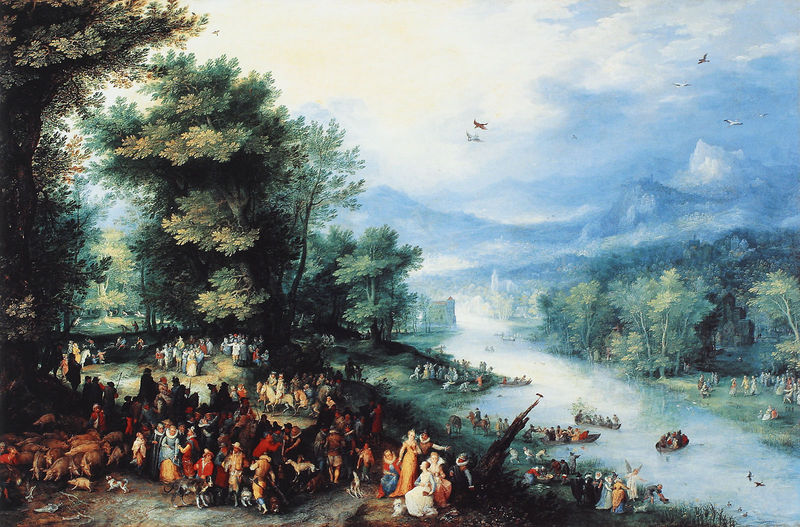
Titel: Landschaft mit dem jungen Tobias
Künstler: Jan Brueghel d. Ä.
Institution: Vaduz, Fürstliche Sammlung Liechtenstein
Schlagwörter: baum, blau, gemälde, himmel, wolken, bäume, fluss, landschaft, menschen, see, licht, haus, hund, hunde, tiere, weg, ansammlung, gesellschaft, horizont, häuser, vögel, sonne, adel, renaissance, wald, boote, pferde, reiter, engel, schiffe, berge, nebel, schweine, tau, burg, jagd, kostüme, schaafe, bruegel